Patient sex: M
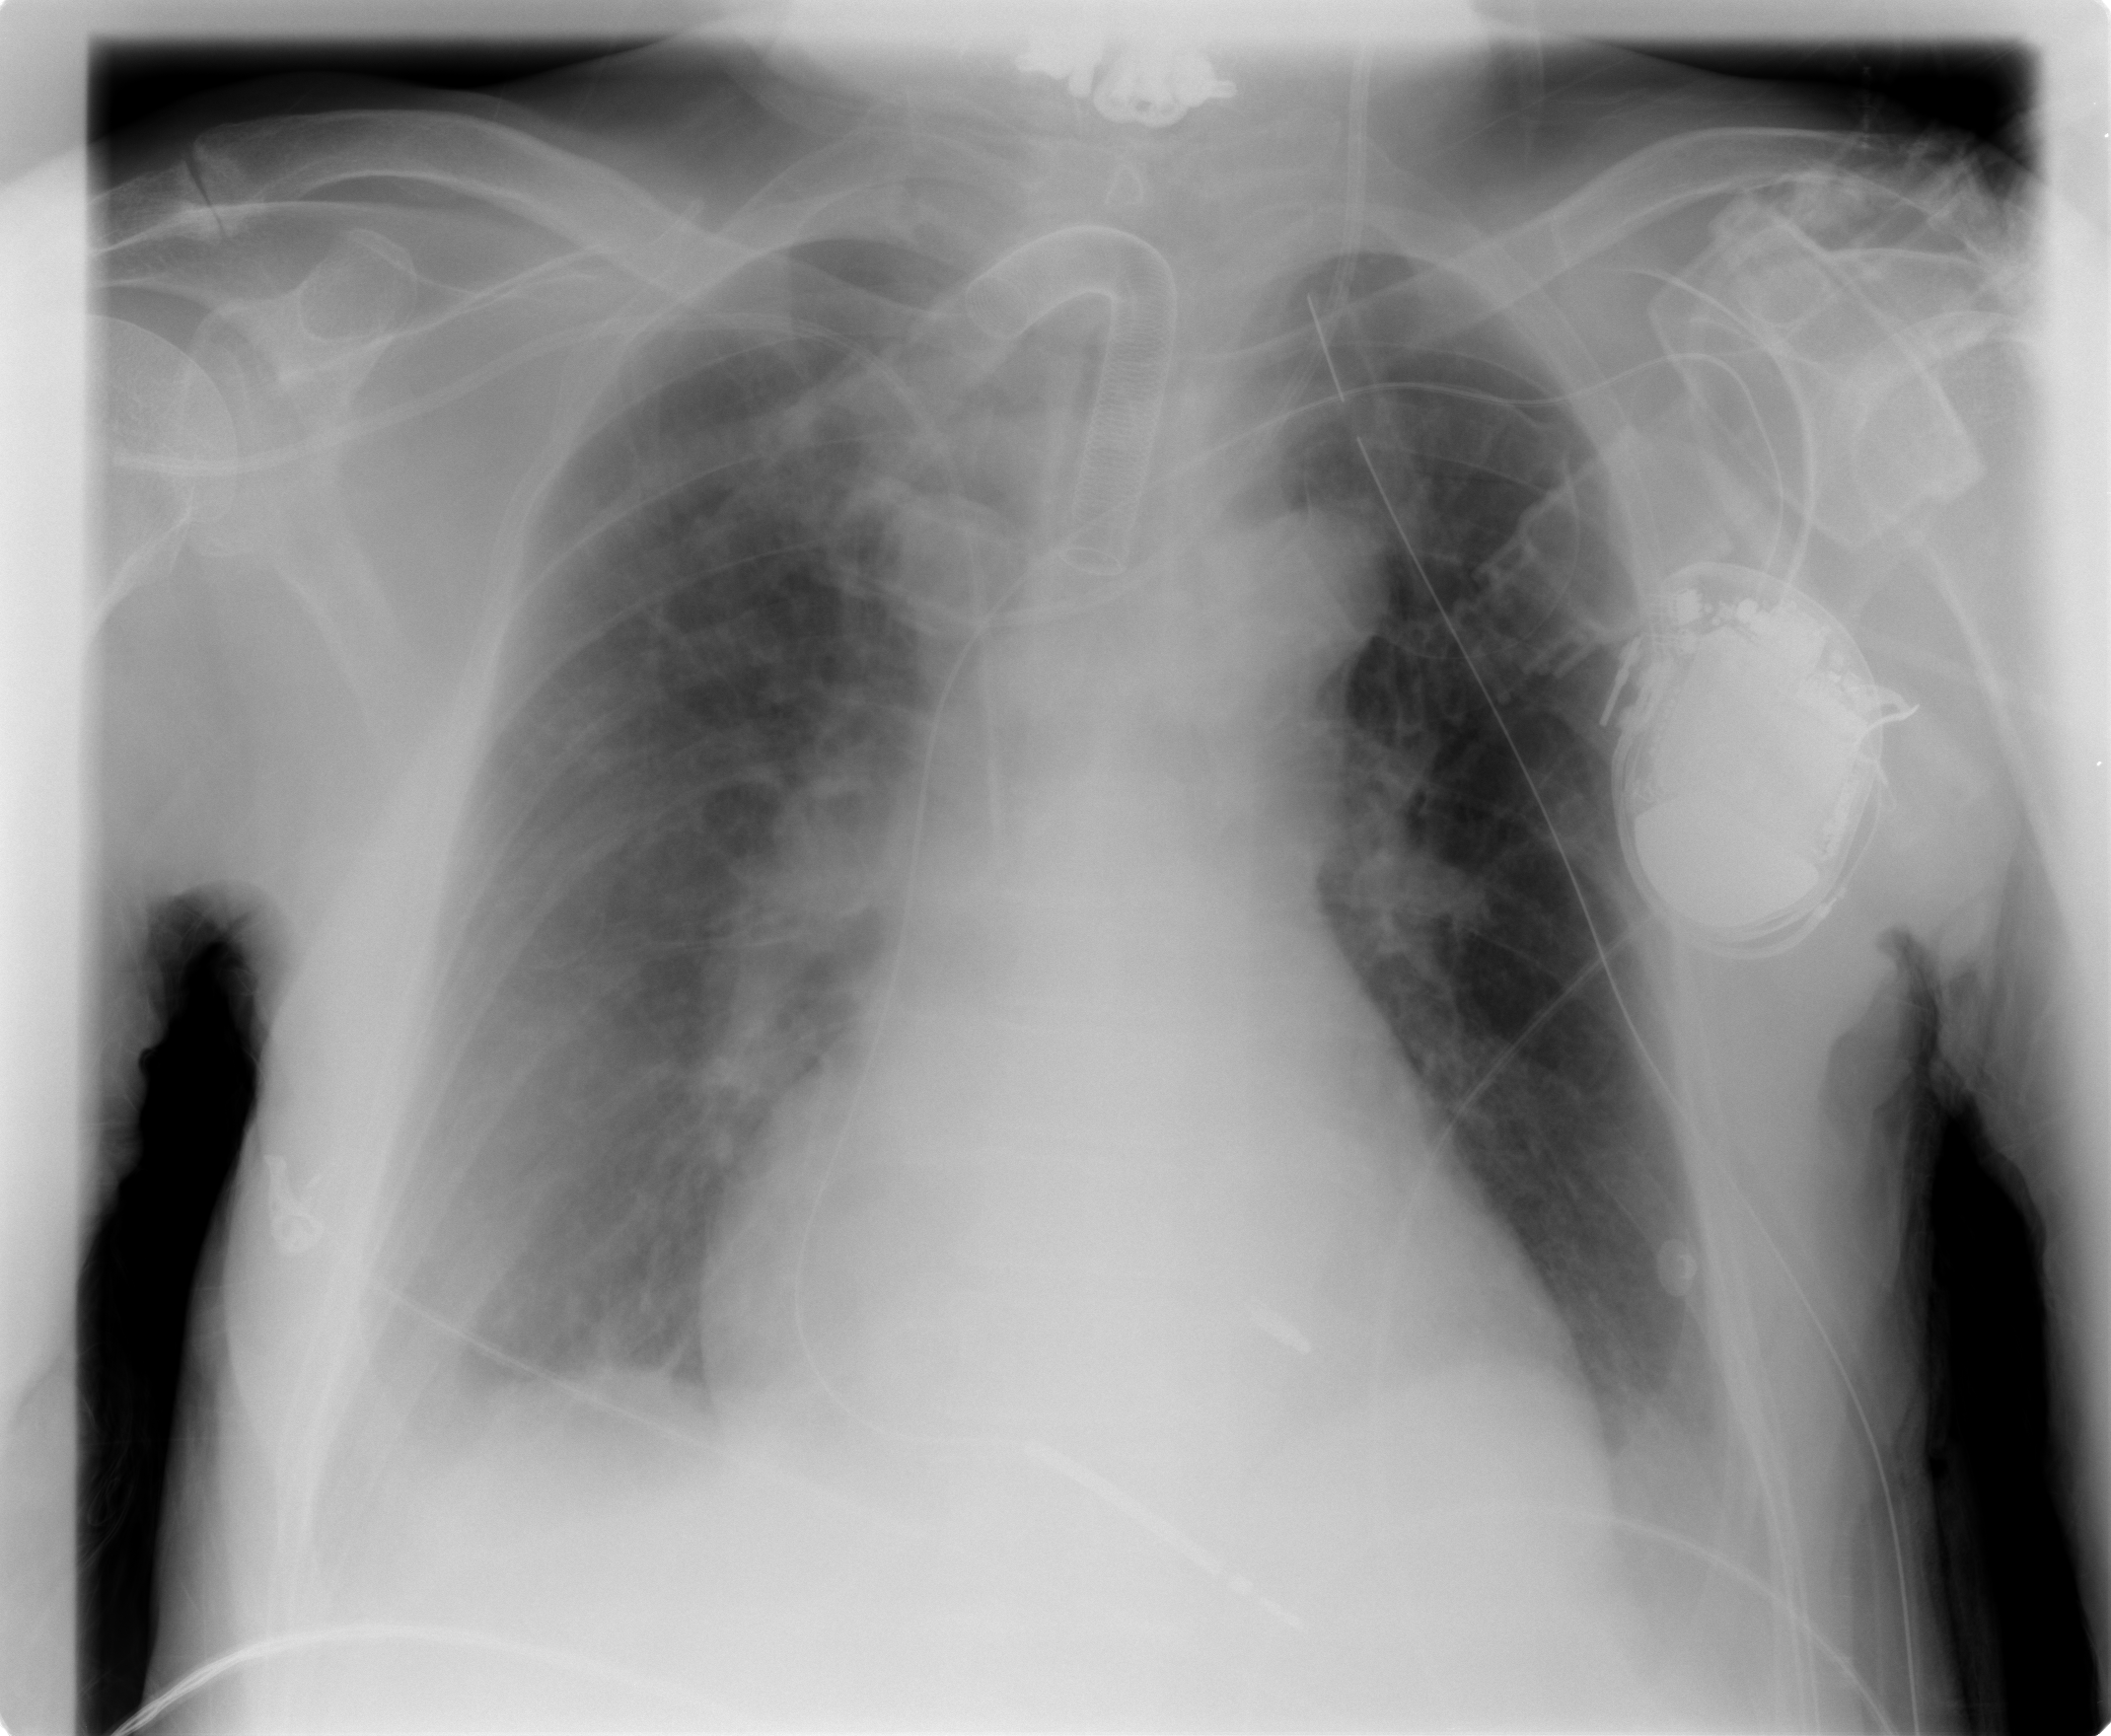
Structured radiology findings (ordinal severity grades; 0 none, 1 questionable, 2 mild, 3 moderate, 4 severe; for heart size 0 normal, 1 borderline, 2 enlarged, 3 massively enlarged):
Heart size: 2
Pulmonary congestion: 2
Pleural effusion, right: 2
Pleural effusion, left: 2
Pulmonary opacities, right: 2
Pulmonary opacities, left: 1
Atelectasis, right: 2
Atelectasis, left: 2